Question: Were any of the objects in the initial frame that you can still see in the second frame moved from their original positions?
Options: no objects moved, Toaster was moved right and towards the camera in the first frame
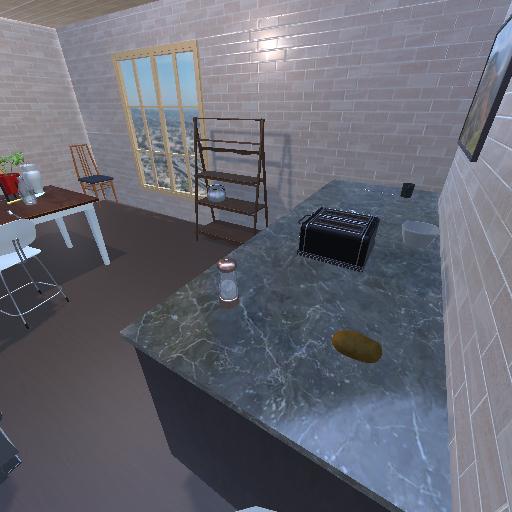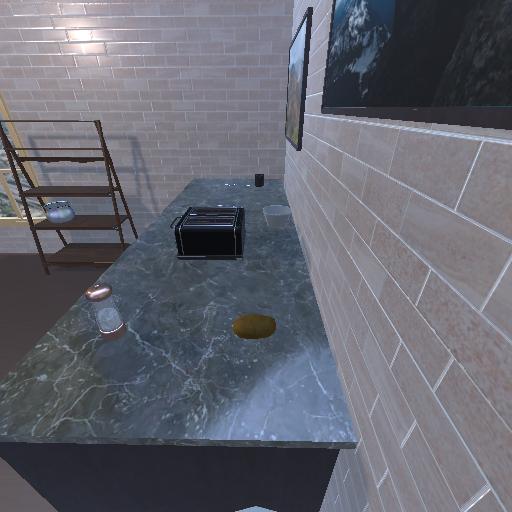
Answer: no objects moved